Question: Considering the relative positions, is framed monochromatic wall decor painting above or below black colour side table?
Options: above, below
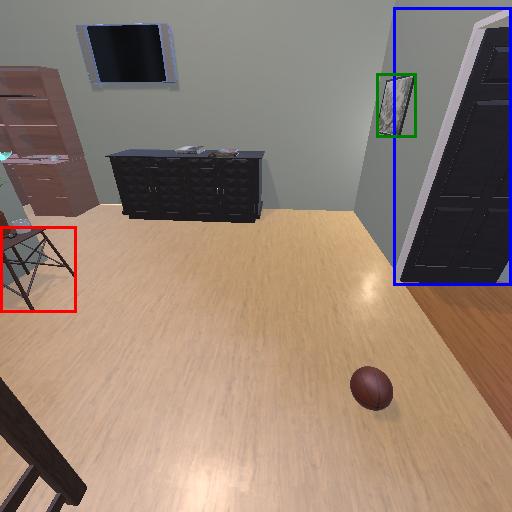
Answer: above